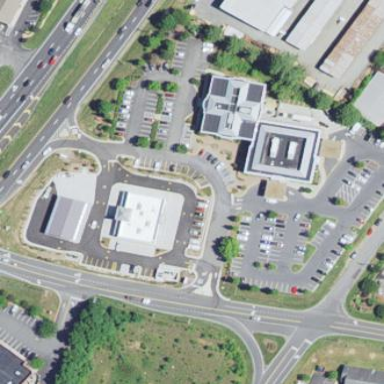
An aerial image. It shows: Clinic building providing healthcare services.